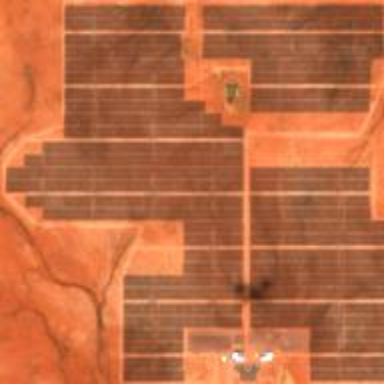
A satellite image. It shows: Solar power plant utilizing photovoltaic technology.